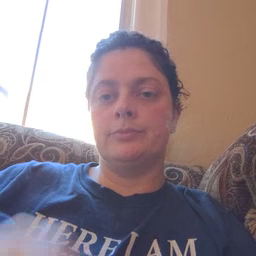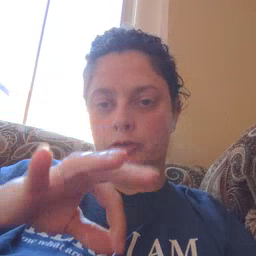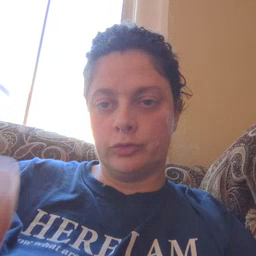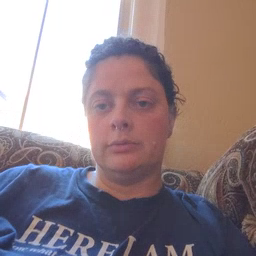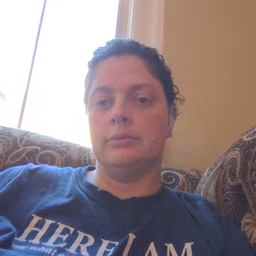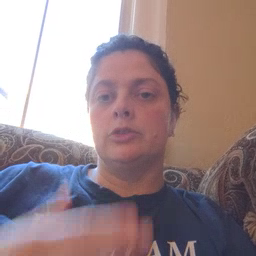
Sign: frenchfries